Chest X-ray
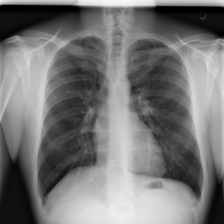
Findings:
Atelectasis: negative
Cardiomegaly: negative
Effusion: negative
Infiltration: negative
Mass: negative
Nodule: negative
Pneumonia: negative
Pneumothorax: negative
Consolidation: negative
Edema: negative
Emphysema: negative
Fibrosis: negative
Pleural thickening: negative
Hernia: negative